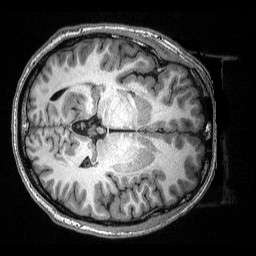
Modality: T1w
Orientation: axial
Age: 21
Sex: male
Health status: ill
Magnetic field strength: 3 T
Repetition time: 2.53 s
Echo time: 0.00331 s